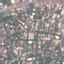
Label: Residential